如图, 在 \(\triangle ABC\) 中, 中线 \(AD\)、\(BE\) 相交于点 \(F\), 设 \(\overrightarrow{AB} = \vec{a}\), \(\overrightarrow{FE} = \vec{b}\), 那么向量 \(\overrightarrow{BC}\) 用向量 \(\vec{a}\)、\(\vec{b}\) 表示为 \underline{\quad\quad}.

\vspace{1em}
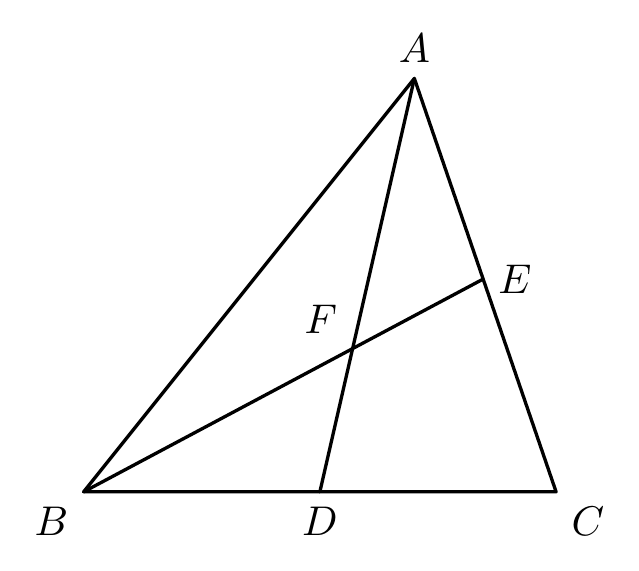
【解答】
\noindent\textbf{【答案】} \(\vec{a} + 6\vec{b}\)

\medskip
\noindent\textbf{【分析】}
本题考查了三角形的中位线定理，相似三角形的判定和性质，三角形法则等知识。根据三角形的中位线定理和相似三角形的判定和性质可得 \(\overrightarrow{BE} = 3\overrightarrow{FE} = 3\vec{b}\)，利用三角形法则 \(\overrightarrow{BD} = \overrightarrow{BE} + \overrightarrow{ED}\) 则求出即可。

\medskip
\noindent\textbf{【详解】}
解：连接 \(DE\)，

\(\because\) 中线 \(AD\)、\(BE\) 相交于点 \(F\)，
\[
\therefore DE \parallel AB,\ DE = \frac{1}{2}AB,
\]
\[
\therefore \overrightarrow{ED} = \frac{1}{2}\overrightarrow{AB} = \frac{1}{2}\vec{a},
\]
\[
\therefore \triangle DEF \backsim \triangle ABF,
\]
\[
\therefore \frac{EF}{FB} = \frac{ED}{AB} = \frac{1}{2},
\]
\[
\therefore \overrightarrow{BE} = 3\overrightarrow{FE} = 3\vec{b},
\]
\[
\therefore \overrightarrow{BD} = \overrightarrow{BE} + \overrightarrow{ED} = \frac{1}{2}\vec{a} + 3\vec{b},
\]
又 \(\because\) 点 \(D\) 是 \(BC\) 的中点，
\[
\therefore \overrightarrow{BC} = 2\overrightarrow{BD} = \vec{a} + 6\vec{b},
\]
故答案为：\(\vec{a} + 6\vec{b}\)。

\medskip
\noindent\textbf{【点睛】}